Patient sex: F
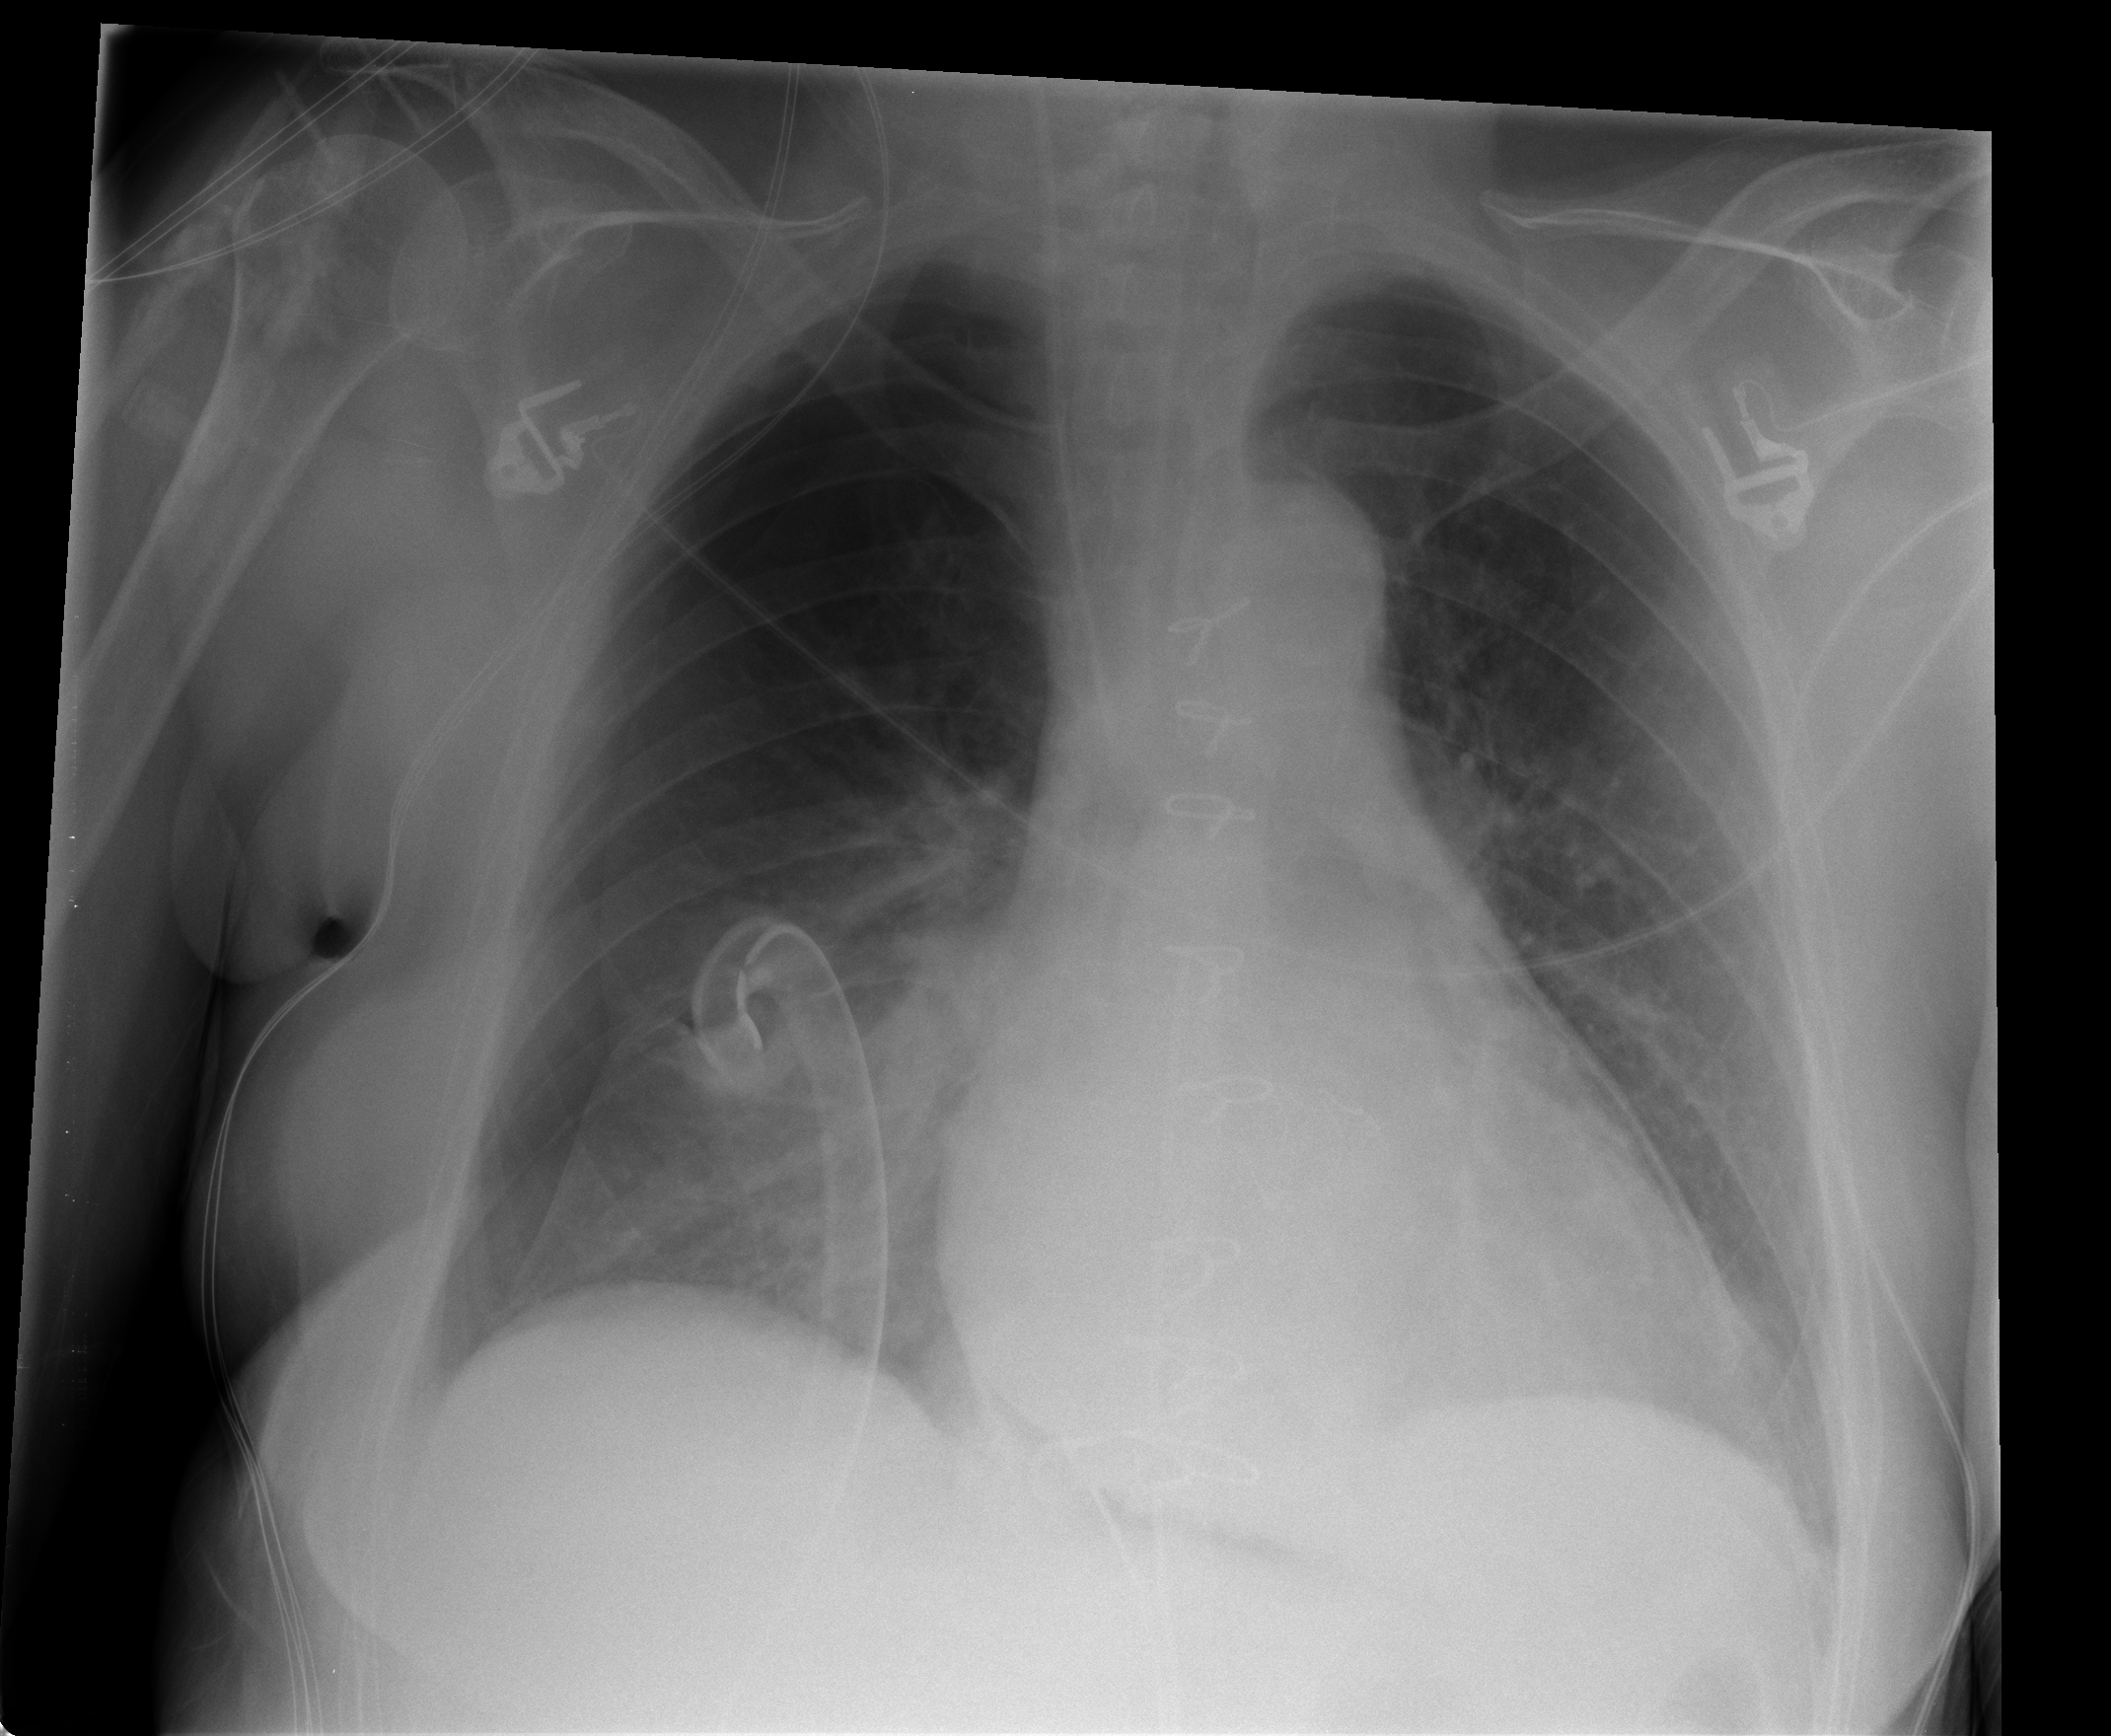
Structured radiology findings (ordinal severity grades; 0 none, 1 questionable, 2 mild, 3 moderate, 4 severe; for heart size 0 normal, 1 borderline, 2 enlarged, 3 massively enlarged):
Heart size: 1
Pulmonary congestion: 0
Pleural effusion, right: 0
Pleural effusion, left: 0
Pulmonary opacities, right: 0
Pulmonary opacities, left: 0
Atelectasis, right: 2
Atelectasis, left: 2